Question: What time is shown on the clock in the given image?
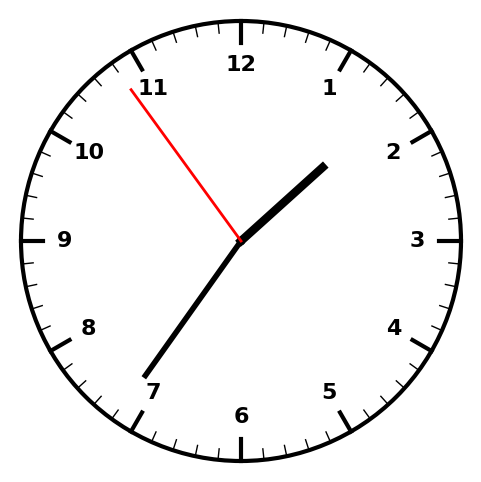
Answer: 01:35:54